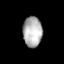
Tissue: lung
Cell type: Endothelial cells
Senescence score: 0.6159
Nuclear area (px): 565
Mean DAPI intensity: 178.11